Question: I am using a simple A* Pathfinding algorithm to create a path between two points (the green and red circles below), each square is an SKSpriteNode (with a 'CGPoint' [x,y] position). I want to animate another 'SKSpriteNode' along a smooth path that passes through each point.
My thinking was that I could use the 'SKAction' '-followPath:duration:' to do this but I am having trouble working out how to create/specify the 'CGPath'. Any help would be much appreciated.

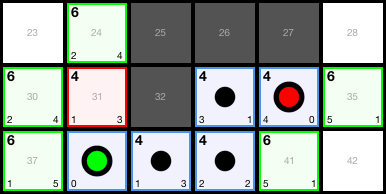
Answer: You can create a simple CGPath like this
'''
CGMutablePathRef path = CGPathCreateMutable();
CGPathMoveToPoint(path, NULL, 0, 0);
CGPathAddLineToPoint(path, NULL, 100, 0);
CGPathAddLineToPoint(path, NULL, 100, 100);
'''
Depending on what you want to achieve you can add different elements to your path like arcs, curves, rects...
You can find more about it <URL>.